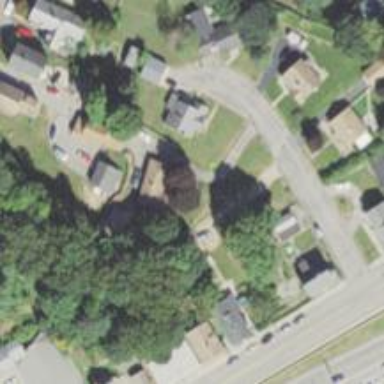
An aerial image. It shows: Residential driveway designated as service road.